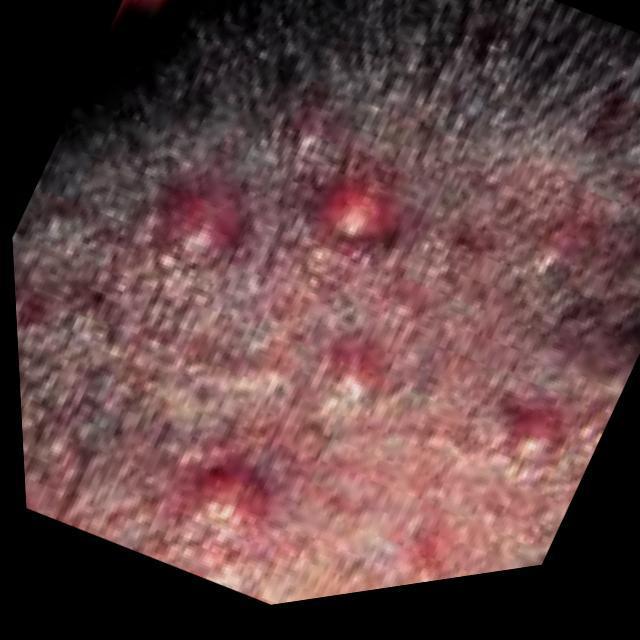
Canine dermatitis — inflammation of the skin presenting with erythema, pruritus, papules, and excoriation. May be allergic, contact, or atopic in origin.